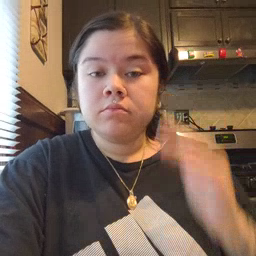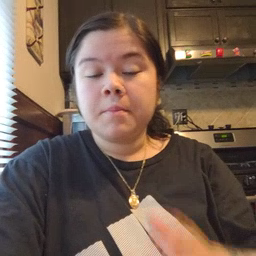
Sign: head